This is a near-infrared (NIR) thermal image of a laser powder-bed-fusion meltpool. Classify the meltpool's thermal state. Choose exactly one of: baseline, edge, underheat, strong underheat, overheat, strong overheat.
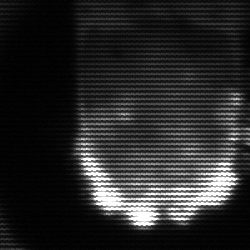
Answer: baseline